Interaction volume radius: 10 \u00c5
Interaction volume height: 45 \u00c5
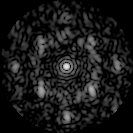
Disorder parameter: 0.4382